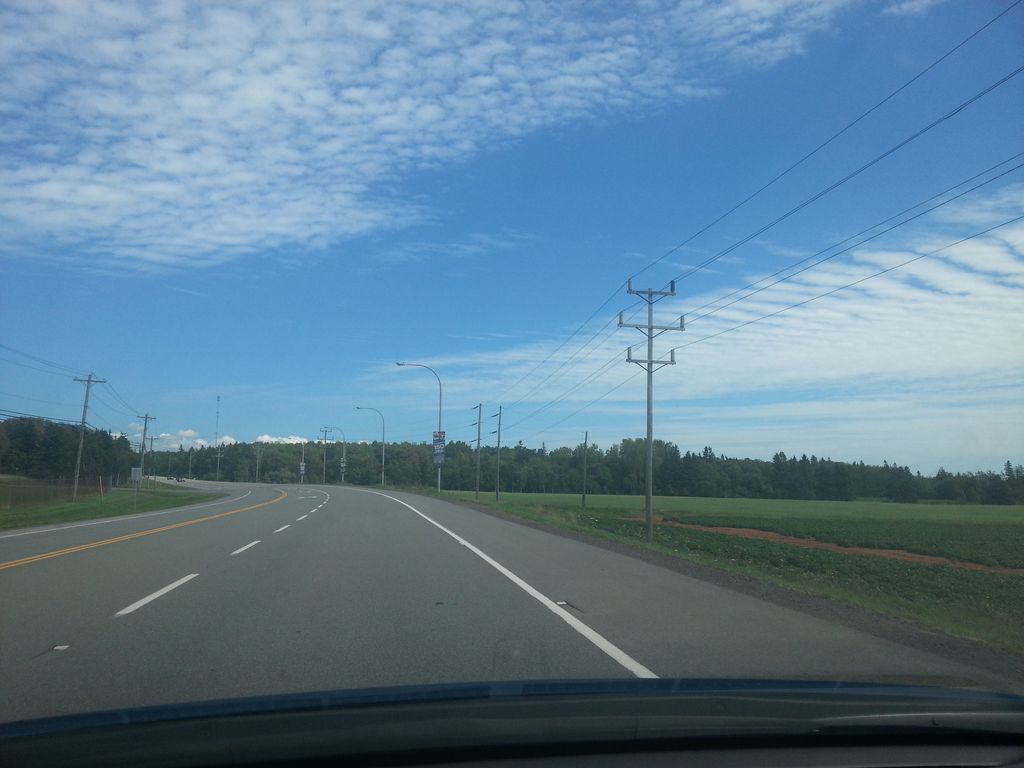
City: charlottetown